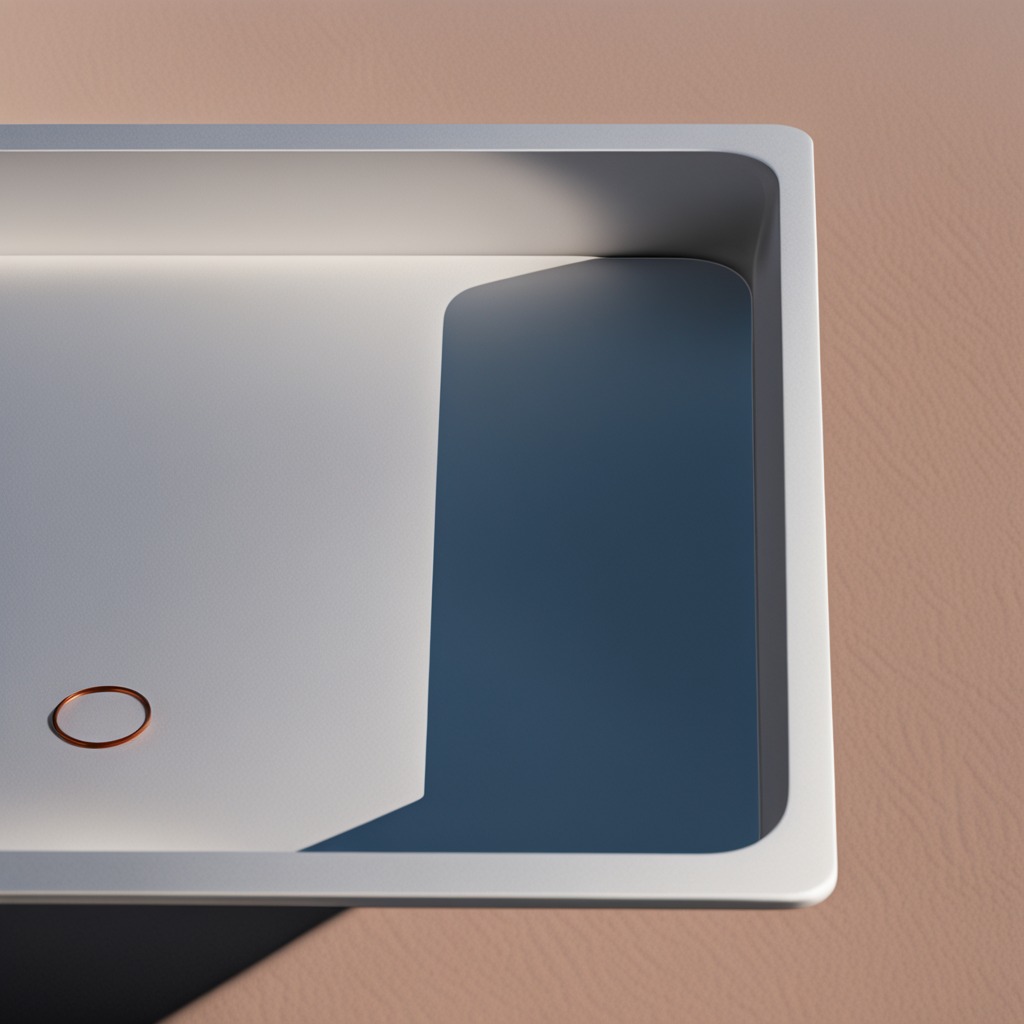
A rubber O-ring lies on a utility table.